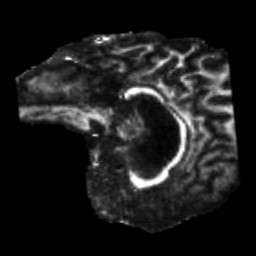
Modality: FA
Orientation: sagittal
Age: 31
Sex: female
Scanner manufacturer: siemens
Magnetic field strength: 3 T
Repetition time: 5.25 s
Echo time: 0.08 s